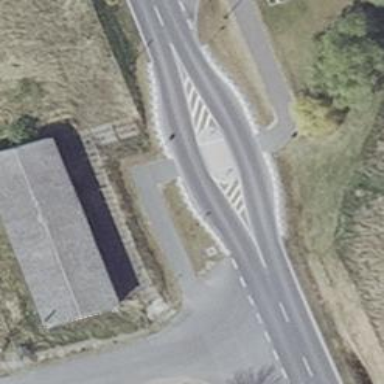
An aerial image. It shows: Unmarked crossing with pedestrian island. The crossing includes traffic calming island.